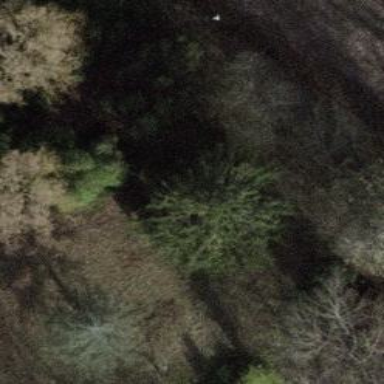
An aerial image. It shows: Evergreen tree with needle-leaved leaves.